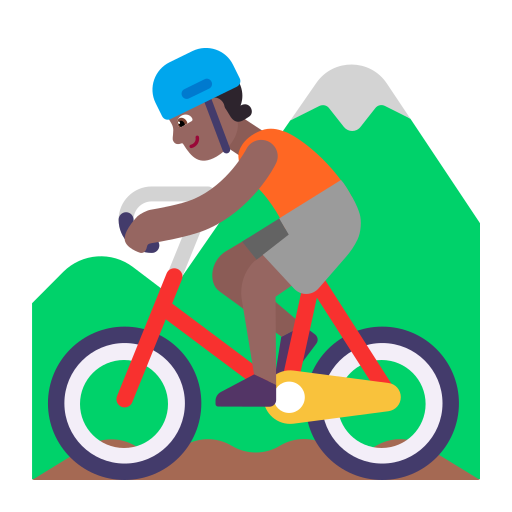
person mountain biking flat  dark